Question: I'm having trouble figuring out how to disable a select tag but keeping the selected value visible. The only solution I've found was to remove the items that should not be displayed. The use is that when a user created a new item and selects an option, the people viewing the created item should not be able to change it. Greying out text boxes has proved to be pretty simple but I don't know how to proceed with select tags.
This is how I do it right now but not exactly since this code follows a progression and gives editors different options depending on the stage they're in. However, other choice fields won't change through the process, they just need to remain what they were on creation.
'''
//On item edit, set status to In Progress if in New
if($("option[value='New']").attr("selected") == "selected"){
//Disable New/Completed/Cancelled
$("option[value='New']").remove();
$("option[value='Completed']").remove();
$("option[value='Cancelled']").remove();
//Enable In Progress
$("option[value='In Progress']").attr("selected","selected");
//Call Claim WO Function
claimOrder();
}else if($("option[value='In Progress']").attr("selected") == "selected"){
//Remove New option
$("option[value='New']").remove();
$("option[value='In Progress']").remove();
$("option[value='Completed']").attr("selected","selected");
}else if($("option[value='Completed']").attr("selected") == "selected"){
//Remove New/In Progress option when Completed/Cancelled
$("option[value='New']").remove();
$("option[value='In Progress']").remove();
$("option[value='Cancelled']").remove();
}else if($("option[value='Cancelled']").is(':selected')){
//Remove New/In Progress option when Completed/Cancelled
$("option[value='New']").remove();
$("option[value='In Progress']").remove();
$("option[value='Completed']").remove();
}
'''

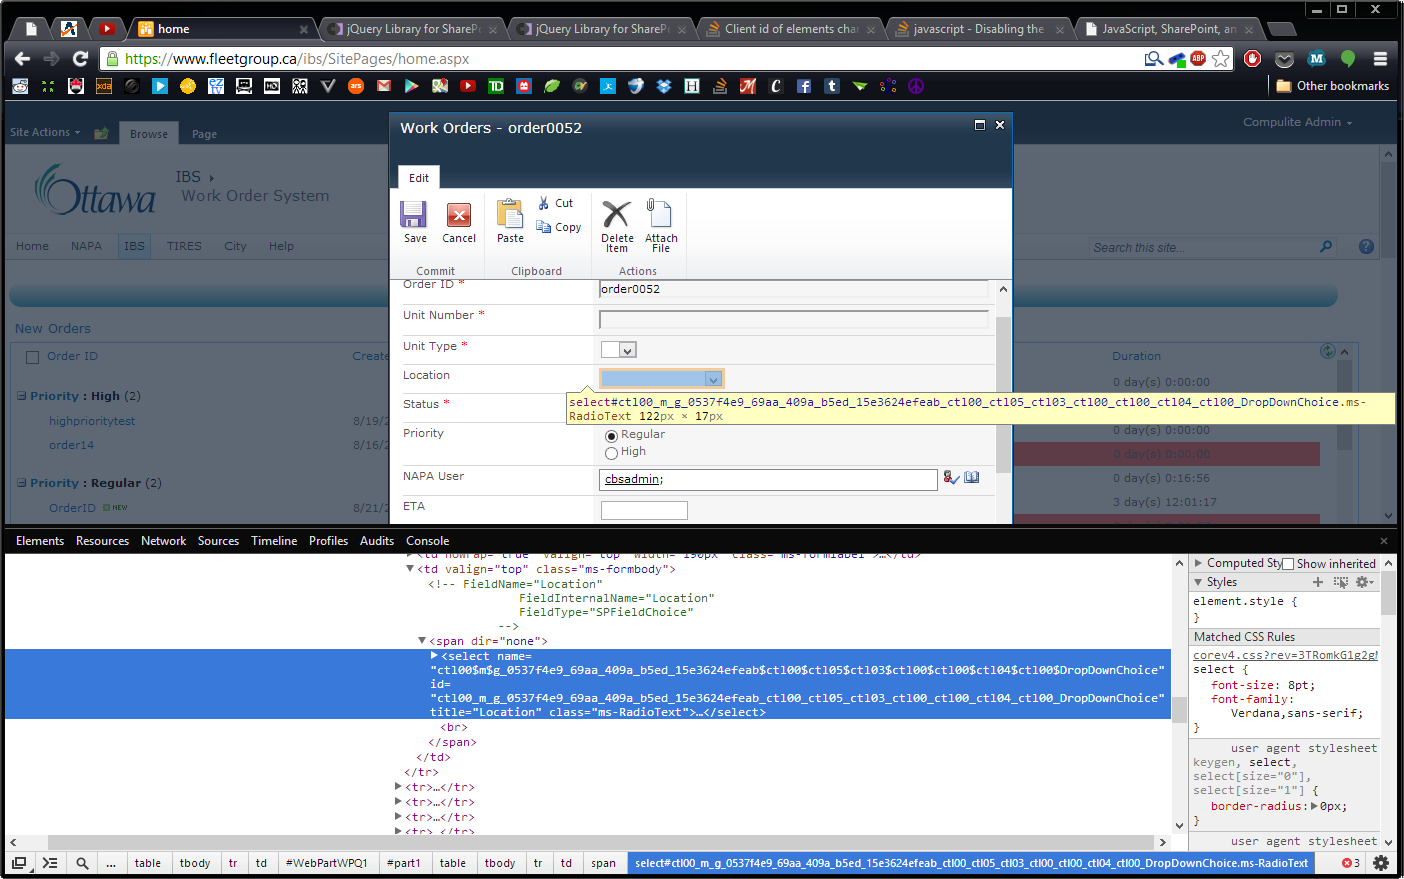
Answer: what about disabling like this
'''
box.attr('disabled', 'disabled')
'''